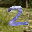
Label: 2